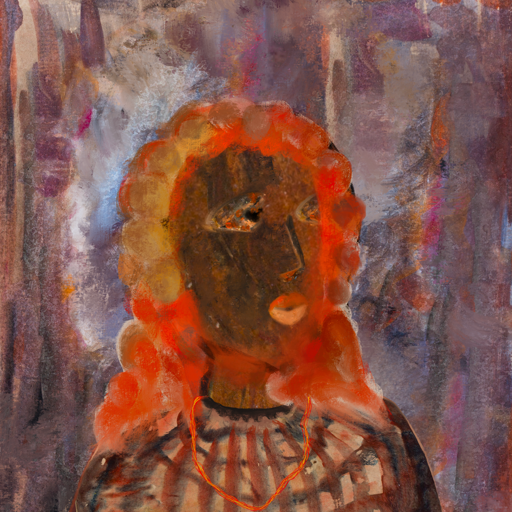
Background: Hypocrite, Head And Neck Side: Mosgoul, Face Side: Gypsy_Queen, Bust: Orphan, Hair Side: Rupkatha, Head Accessory: Blank, Second Necklace: Gypsy_Mother_2, Necklace: Blank, Baby: Blank